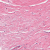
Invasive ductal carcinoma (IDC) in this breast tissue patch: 0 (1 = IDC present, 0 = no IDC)